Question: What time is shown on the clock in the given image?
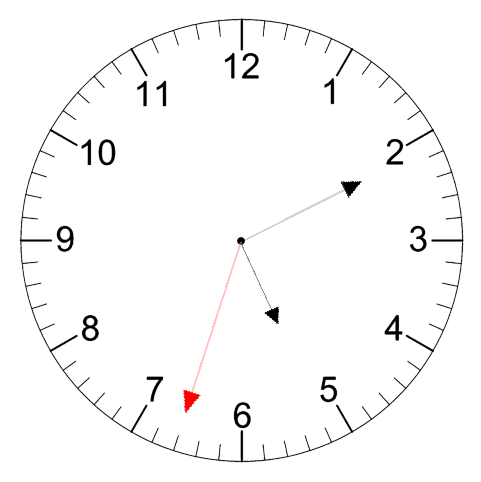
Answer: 05:10:33